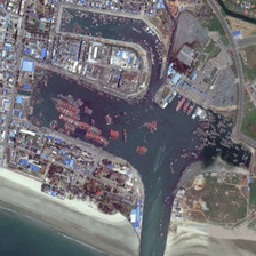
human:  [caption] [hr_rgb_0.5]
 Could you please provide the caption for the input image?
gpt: Some boats and ships are moored at the port around the factory building.

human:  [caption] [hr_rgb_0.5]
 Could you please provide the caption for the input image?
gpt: Some of the ships are moored in ports with factories around them.

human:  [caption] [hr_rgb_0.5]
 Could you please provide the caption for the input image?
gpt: it is a prosperous cargo port crammed with ships while its bank is full of containers .

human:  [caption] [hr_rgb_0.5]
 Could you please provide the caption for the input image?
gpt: Some boats and ships are moored in a port with factory buildings around.

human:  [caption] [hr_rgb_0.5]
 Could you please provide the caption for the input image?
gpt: The ship is in the factory near the wharf.